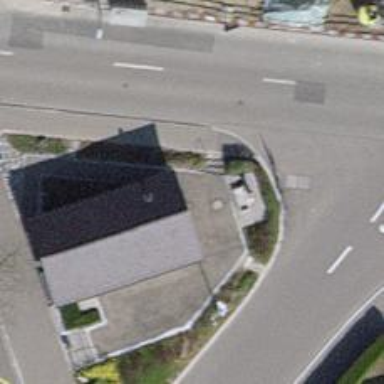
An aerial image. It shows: Post box.